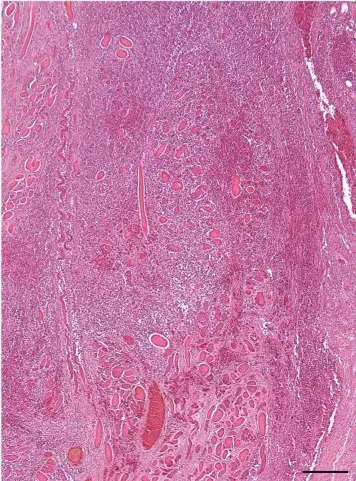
Degeneration of the skeletal muscle fibers. (scale bar 200 microm).
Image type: pathology (h&e)